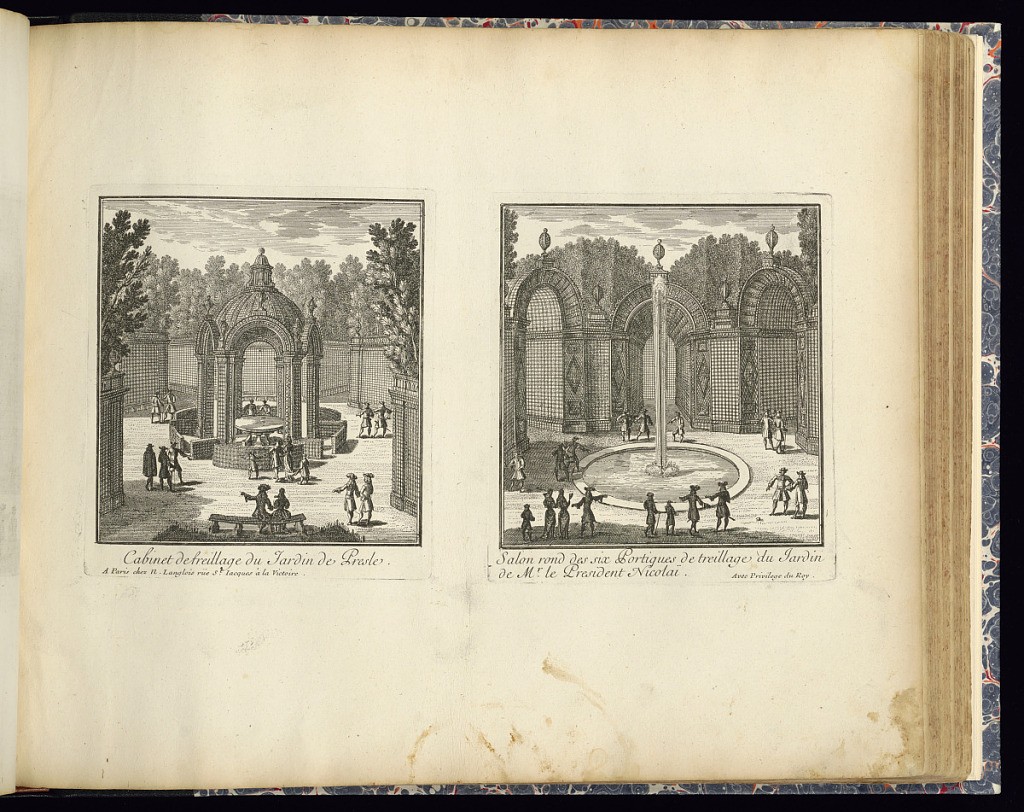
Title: Cabinet de treillage du Jardin de Presle (Left Plate)
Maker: Gabriel Perelle, French, 1604–1677
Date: late 17th century
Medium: Etching on laid paper
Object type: Print
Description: Two plates printed on the same sheet, side by side with views of garden details at Presle. Both depict trellised / lattice garden structures within groves (bosquets). The left plate features a circular domed structure with arches and a table underneath, with figures walking on the paths and trellis walls and trees beyond. A bench in the foreground. The right plate features a circular basin with a large jet of water, surrounded by arched trellis walls with trees beyond. Figures walking throughout the paths. The plates are titled.